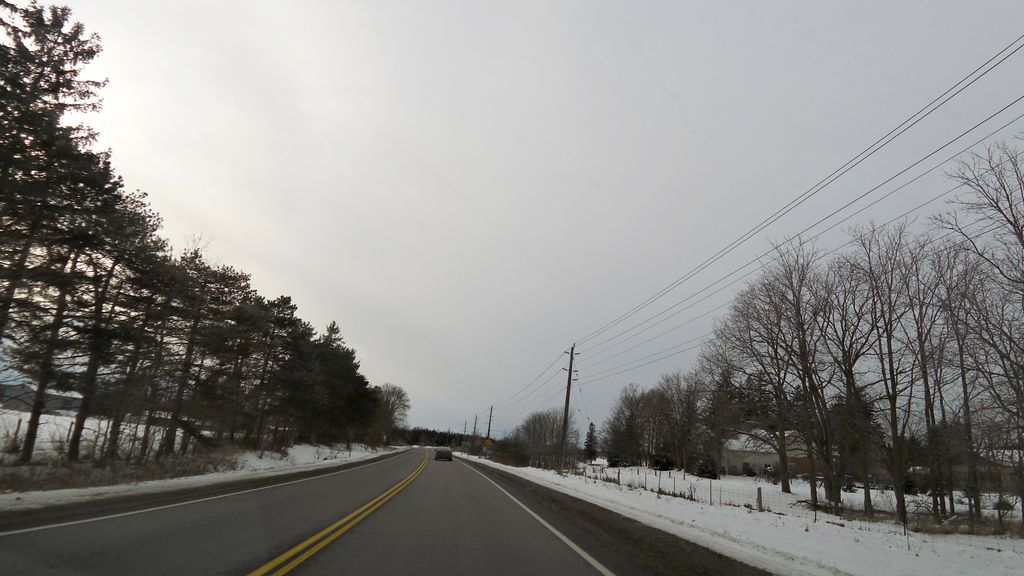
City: hamilton